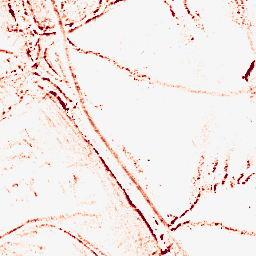
Category: morphological
Decomposition family: morphological_rect
Decomposition parameters: operation: opening
width: 5
height: 5
Upsampling method: sinc_hamming
Upsampling parameters: scale: 4
kernel_size: 8
Upsampling scale: 4